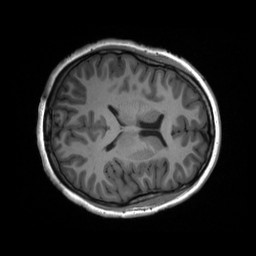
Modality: T1w
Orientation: axial
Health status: healthy
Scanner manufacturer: siemens
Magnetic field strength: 3 T
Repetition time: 2.3 s
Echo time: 0.00228 s